Field crop: maize
Growth stage: 2
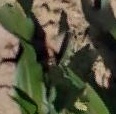
Species: maize